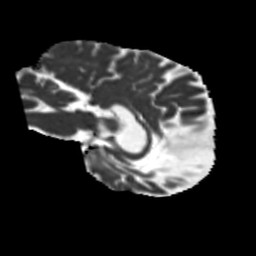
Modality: MD
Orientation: sagittal
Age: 57
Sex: male
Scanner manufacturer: siemens
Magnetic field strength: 3 T
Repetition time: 5.25 s
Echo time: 0.08 s